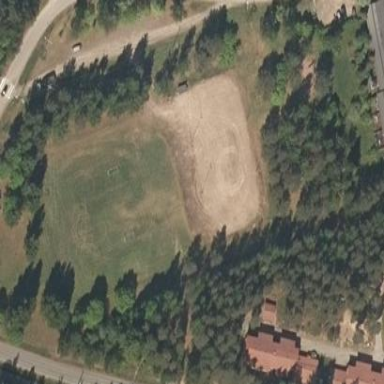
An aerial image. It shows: Sandy soccer pitch for leisurely sports.